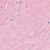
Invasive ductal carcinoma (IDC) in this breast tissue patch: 1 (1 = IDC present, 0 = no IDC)